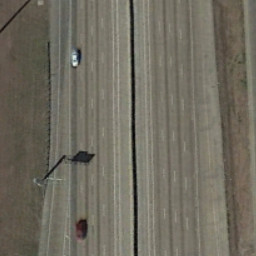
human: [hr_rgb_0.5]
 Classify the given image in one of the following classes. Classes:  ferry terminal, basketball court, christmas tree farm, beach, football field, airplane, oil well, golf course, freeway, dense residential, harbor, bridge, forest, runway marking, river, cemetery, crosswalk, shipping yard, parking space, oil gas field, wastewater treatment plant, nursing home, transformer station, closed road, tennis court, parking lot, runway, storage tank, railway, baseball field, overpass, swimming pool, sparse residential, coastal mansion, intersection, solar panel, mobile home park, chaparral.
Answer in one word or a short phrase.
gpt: freeway